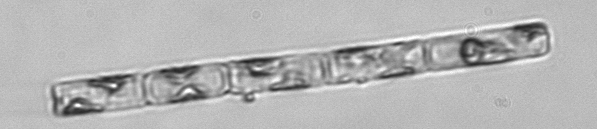
Label: Guinardia_delicatula